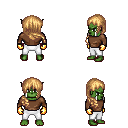
a pixel art fantasy rpg character, male body template, orc, green skin, brown long-sleeve shirt, white pants, light blonde right-swept hairstyle, gold gloves, four views (front, back, left, right), 2x2 character sprite sheet, small pixel art, hard edges, no anti-aliasing